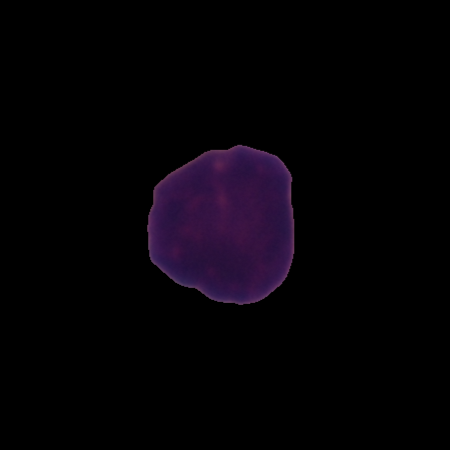
Label: healthy